Question: I just made a virtual environment but trying to open it with
> mypython\Scriptsctivate
Can anybody tell me why this is not working?

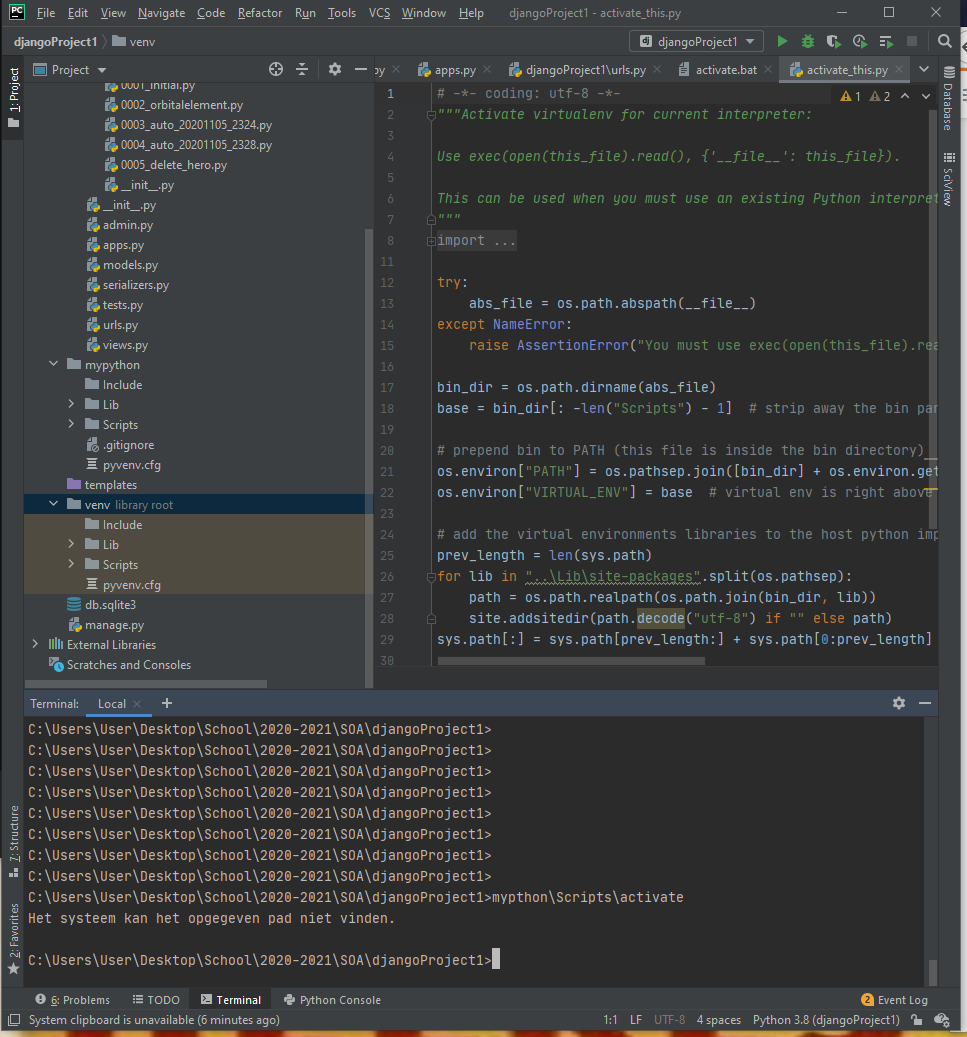
Answer: In the picture you are actually trying with 'mypthon' and not 'mypython'. But as i understand it, the virtual environment you're trying to activate in your picture is actually in a folder called 'venv' and not 'mypython'. Therefore i think it could be that you instead should write
> venv\Scriptsctivate